You are looking at the envelope spectrum of a bearing's vibration signal. The marked vertical lines are the theoretical fault frequencies for the outer race, inner race, rolling elements, and cage. Classify the bearing condition as one of: normal, inner_race, outer_race, ball.
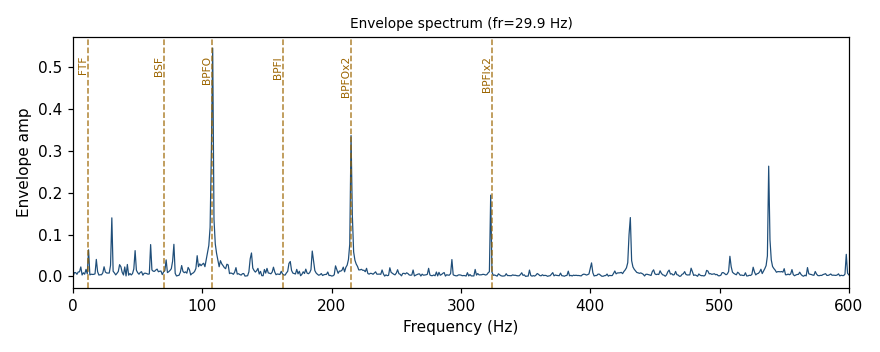
Answer: outer_race